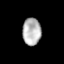
Tissue: lung
Cell type: Epithelial cells
Senescence score: 0.217
Nuclear area (px): 491
Mean DAPI intensity: 182.835